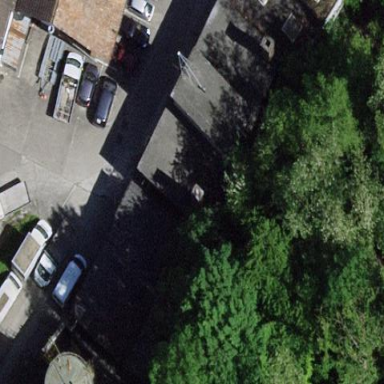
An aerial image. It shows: Commercial building.